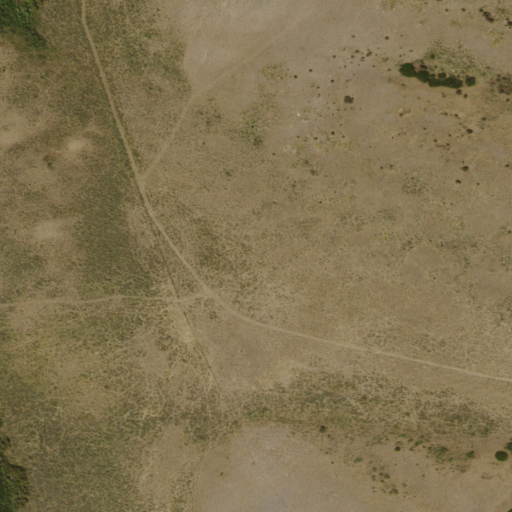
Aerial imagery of plain(s) in Nevada named Horse Heaven Flat containing shrub and deciduous forest